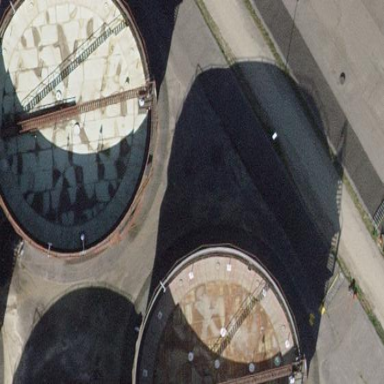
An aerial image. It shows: Industrial building with storage tank.